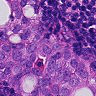
Metastatic tissue present: yes